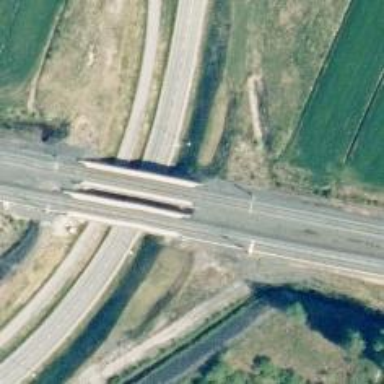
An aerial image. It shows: Bridge with railway tracks. The electrified line has continuous contact line.